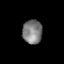
Tissue: skin
Cell type: Epithelial cells
Senescence score: 0.2848
Nuclear area (px): 460
Mean DAPI intensity: 125.93